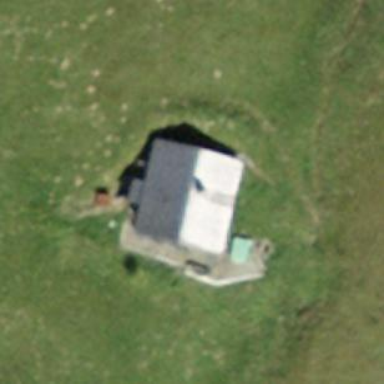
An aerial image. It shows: Cabin.